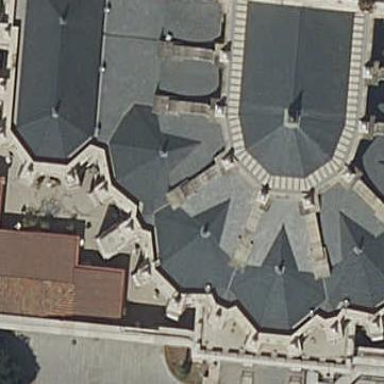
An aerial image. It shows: Building with pyramidal roof. The roof shape is pyramidal.